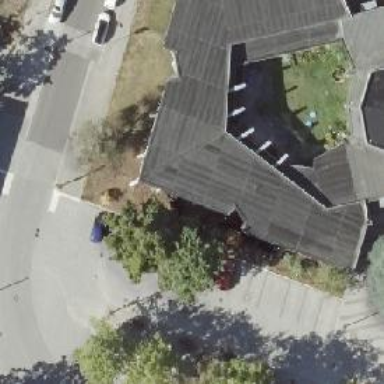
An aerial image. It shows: Kindergarten.